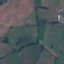
Label: Pasture